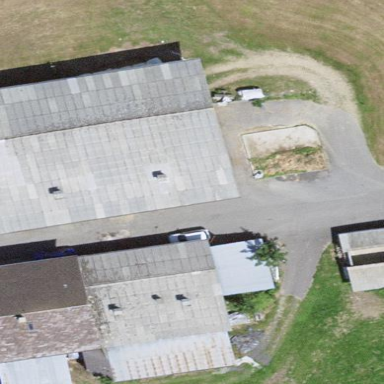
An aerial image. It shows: Barn.